RGB frame:
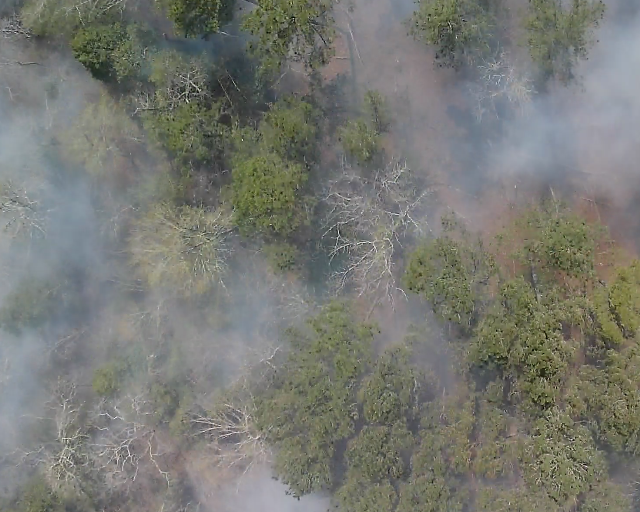
Thermal frame:
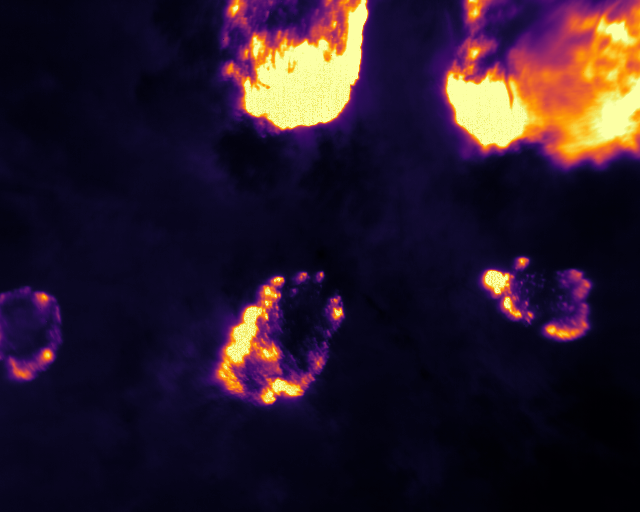
Captured: 2026-02-26 02:30:12
Pixels at or above 80 °C: 43005 (fraction of frame: 0.1312)